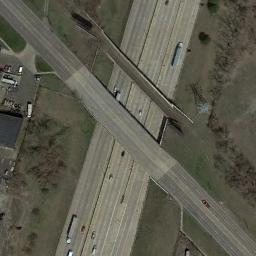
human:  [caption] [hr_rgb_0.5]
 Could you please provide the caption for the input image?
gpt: Several cars are on the road under the overpass .

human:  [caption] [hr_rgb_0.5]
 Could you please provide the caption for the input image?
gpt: The cross-line overpass is over the roads on the clearing .

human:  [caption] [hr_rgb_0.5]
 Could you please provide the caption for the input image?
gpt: The overpass is next to the bare land with some cars .

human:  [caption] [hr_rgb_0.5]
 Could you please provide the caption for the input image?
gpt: This overpass intersects the road at right angle .

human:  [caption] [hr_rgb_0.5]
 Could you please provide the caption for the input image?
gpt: There are bare lawns and some green trees beside the overpass .